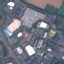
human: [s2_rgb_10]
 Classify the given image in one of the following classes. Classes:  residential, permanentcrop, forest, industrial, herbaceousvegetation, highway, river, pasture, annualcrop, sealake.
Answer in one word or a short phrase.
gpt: Industrial